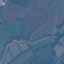
Land use / land cover class: Pasture